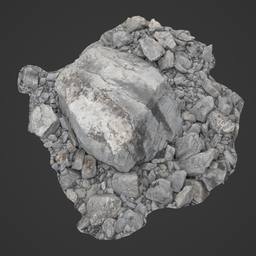
Label: nature